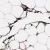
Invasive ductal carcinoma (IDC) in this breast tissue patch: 0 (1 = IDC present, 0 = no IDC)